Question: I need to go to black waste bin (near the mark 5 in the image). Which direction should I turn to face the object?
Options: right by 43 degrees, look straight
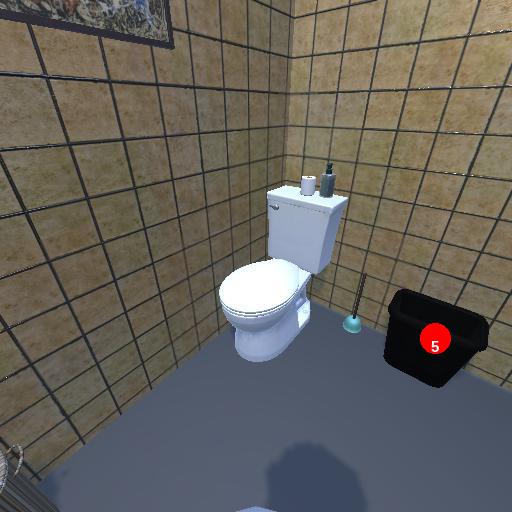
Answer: right by 43 degrees